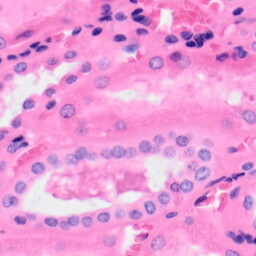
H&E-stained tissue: Kidney